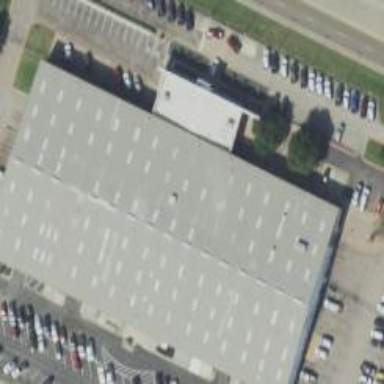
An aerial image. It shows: Building that houses car shop.